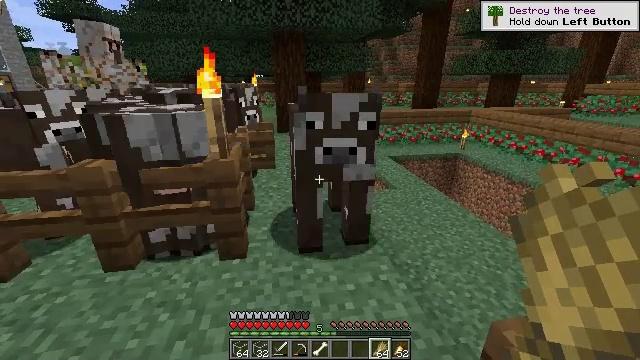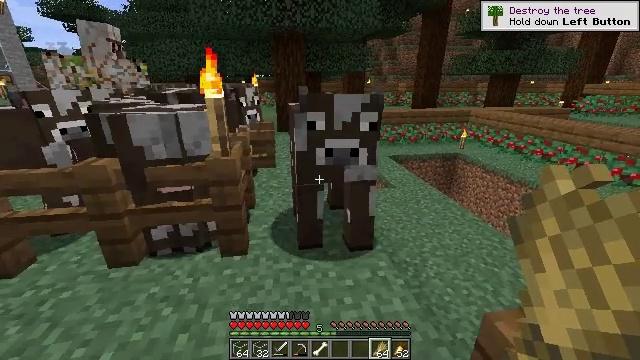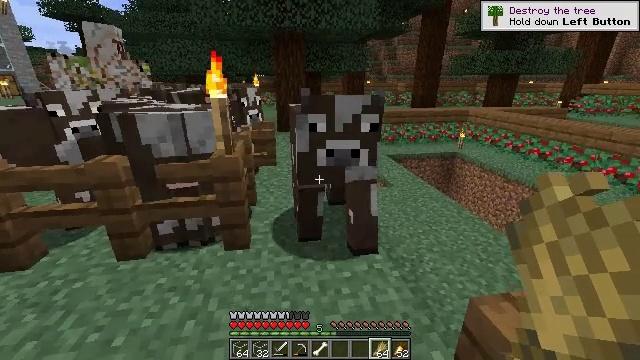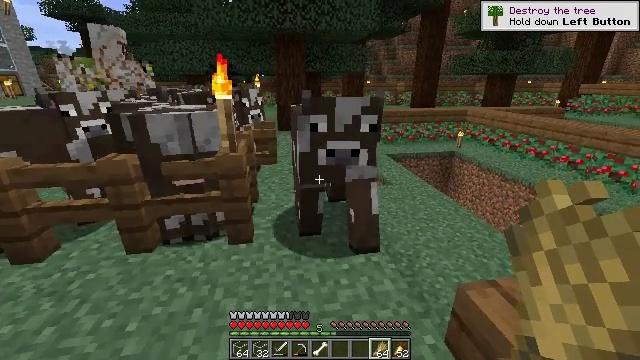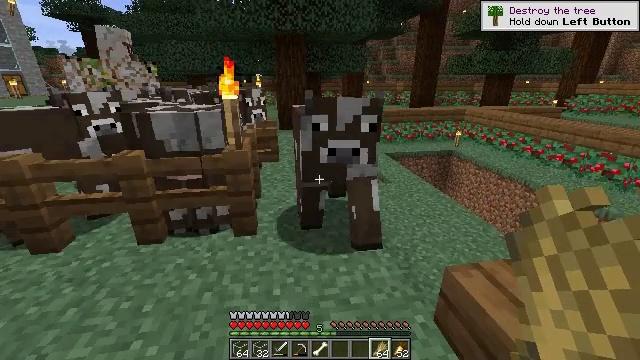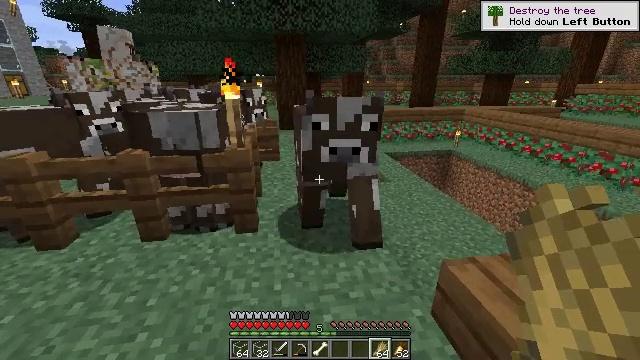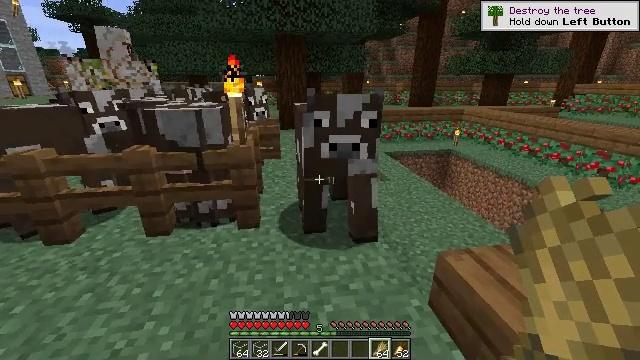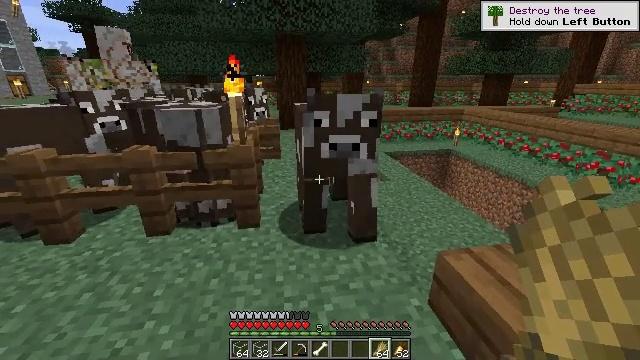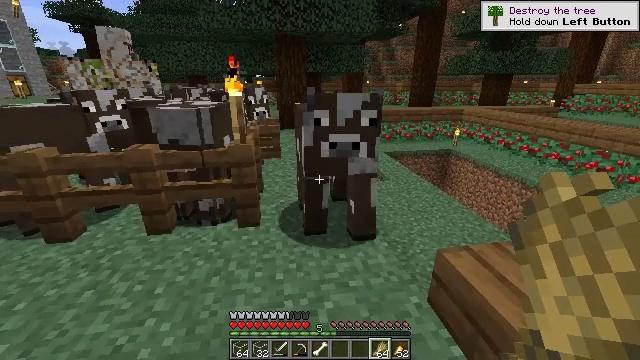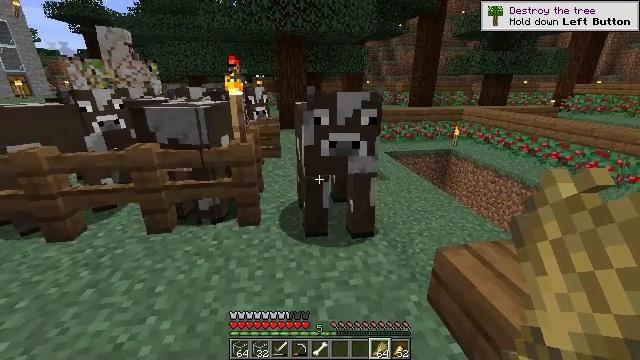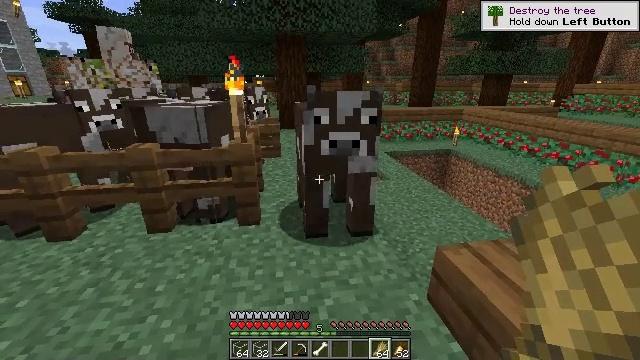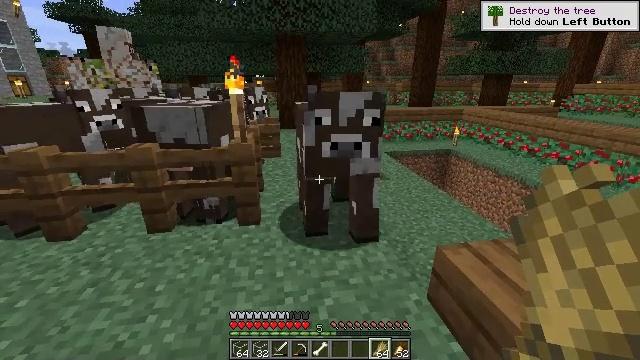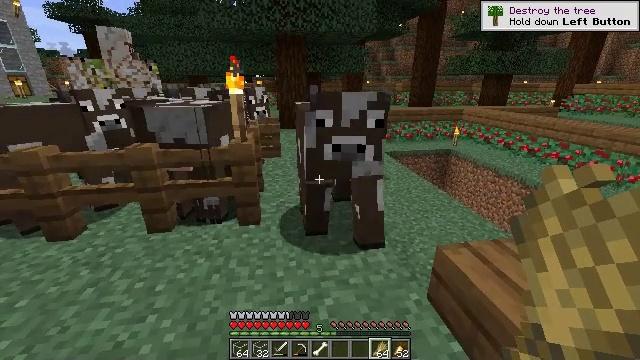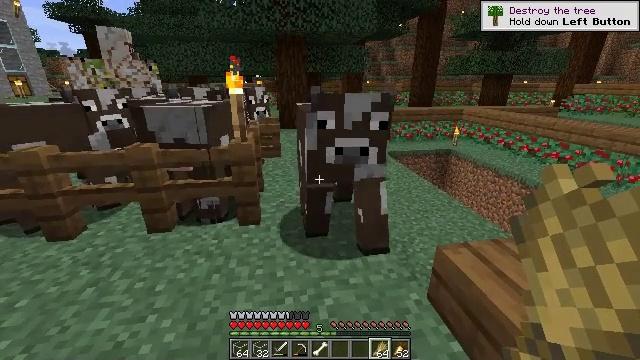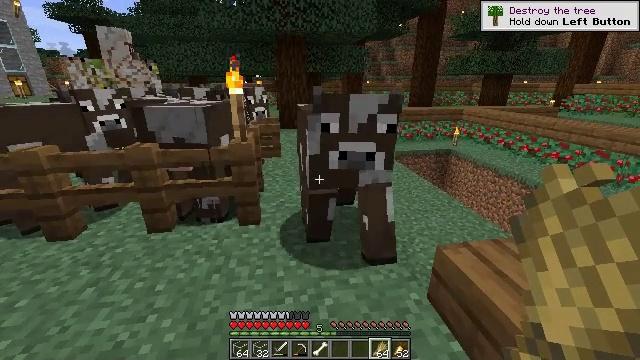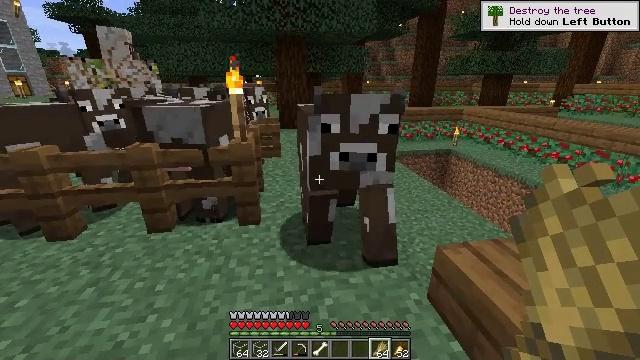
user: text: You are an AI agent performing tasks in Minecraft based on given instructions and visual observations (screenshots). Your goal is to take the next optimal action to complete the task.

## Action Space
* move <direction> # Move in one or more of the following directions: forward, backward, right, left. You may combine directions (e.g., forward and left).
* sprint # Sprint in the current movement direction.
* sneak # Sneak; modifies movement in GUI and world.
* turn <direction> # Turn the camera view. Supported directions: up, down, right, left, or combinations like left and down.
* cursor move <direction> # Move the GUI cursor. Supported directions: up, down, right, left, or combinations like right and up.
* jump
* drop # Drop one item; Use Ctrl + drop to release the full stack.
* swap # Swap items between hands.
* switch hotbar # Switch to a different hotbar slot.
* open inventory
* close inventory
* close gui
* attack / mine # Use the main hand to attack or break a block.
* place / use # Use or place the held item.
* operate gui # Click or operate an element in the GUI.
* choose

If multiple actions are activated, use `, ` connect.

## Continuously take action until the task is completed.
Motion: motion action
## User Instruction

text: Break the spruce fence to collect it.
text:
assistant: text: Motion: move back
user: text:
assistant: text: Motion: move back
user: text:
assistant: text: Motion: move back
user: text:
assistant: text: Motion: no_op
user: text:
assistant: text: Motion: no_op
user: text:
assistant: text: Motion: no_op
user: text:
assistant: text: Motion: no_op
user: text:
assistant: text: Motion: no_op
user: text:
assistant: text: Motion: no_op
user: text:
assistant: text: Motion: no_op
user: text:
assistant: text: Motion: no_op
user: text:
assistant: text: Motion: no_op
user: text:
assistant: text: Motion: no_op
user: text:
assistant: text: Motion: no_op
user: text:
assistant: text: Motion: no_op
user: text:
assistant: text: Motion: no_op
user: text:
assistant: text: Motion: no_op
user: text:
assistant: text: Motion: no_op
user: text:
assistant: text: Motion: no_op
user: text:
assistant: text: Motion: no_op
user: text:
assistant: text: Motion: no_op
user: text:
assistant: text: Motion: no_op
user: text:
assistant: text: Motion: no_op
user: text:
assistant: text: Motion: no_op
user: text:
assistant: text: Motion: no_op
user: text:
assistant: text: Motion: no_op
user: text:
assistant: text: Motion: no_op
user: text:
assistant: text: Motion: no_op
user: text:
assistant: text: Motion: no_op
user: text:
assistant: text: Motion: no_op